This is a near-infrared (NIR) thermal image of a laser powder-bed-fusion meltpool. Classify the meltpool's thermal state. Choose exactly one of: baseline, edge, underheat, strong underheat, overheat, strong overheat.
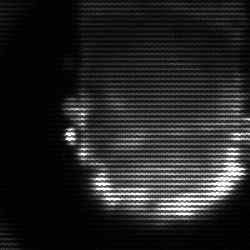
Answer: baseline